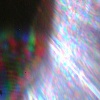
Label: sunburn